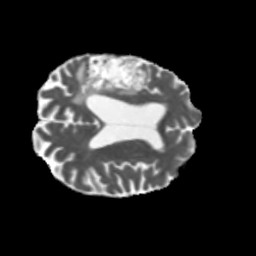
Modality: MD
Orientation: axial
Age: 55
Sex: male
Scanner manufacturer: siemens
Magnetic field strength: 3 T
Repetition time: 5.47 s
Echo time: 0.0854 s